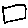
Label: square